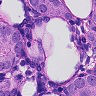
Metastatic tissue present: yes